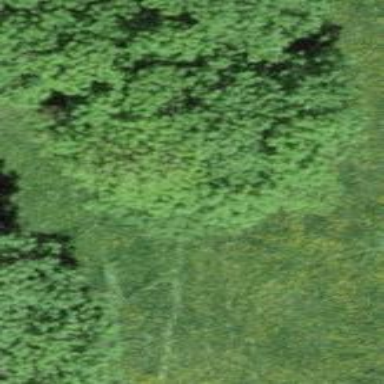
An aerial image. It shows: Forest area.